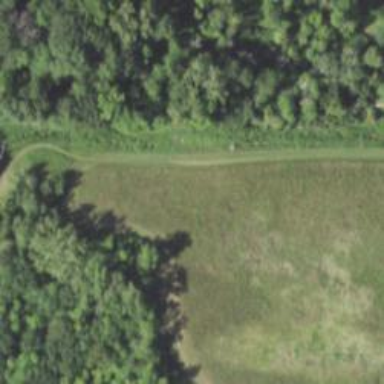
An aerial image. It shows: Advanced Nordic skiing path groomed for both classic and skating techniques.